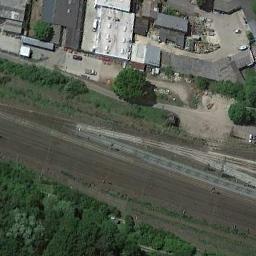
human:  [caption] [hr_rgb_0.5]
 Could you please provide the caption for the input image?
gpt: Many buildings of different shapes and sizes are beside the railway .

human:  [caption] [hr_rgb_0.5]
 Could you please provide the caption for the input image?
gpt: The railway is next to some trees and houses .

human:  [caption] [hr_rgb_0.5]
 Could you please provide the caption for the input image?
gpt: There are about ten railway lines here .

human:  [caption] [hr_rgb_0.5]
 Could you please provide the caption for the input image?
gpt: These railways are between some houses and a forest .

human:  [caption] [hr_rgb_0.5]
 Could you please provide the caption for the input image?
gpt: There are some green bushes and buildings beside the railway .